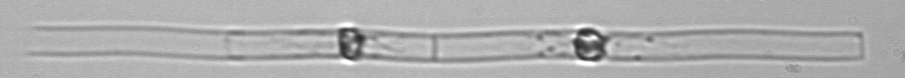
Label: Dactyliosolen_blavyanus